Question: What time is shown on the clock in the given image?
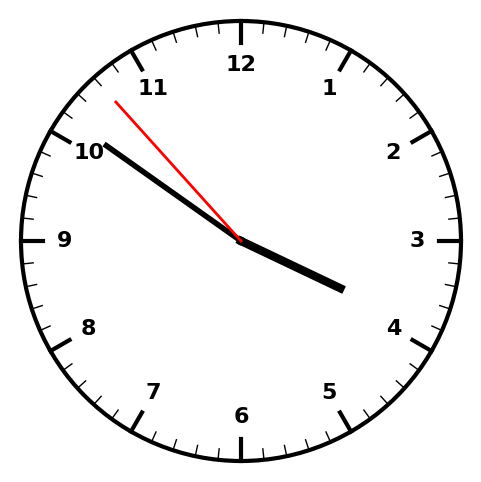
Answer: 03:50:53